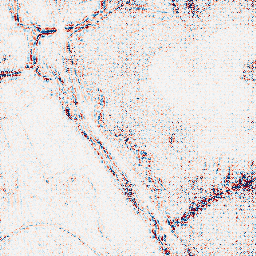
Category: wavelet
Decomposition family: wavelet_biorthogonal
Decomposition parameters: wavelet: bior4.4
level: 2
Upsampling method: regularized
Upsampling parameters: scale: 4
lambda_reg: 0.1
Upsampling scale: 4